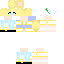
A female human skin with pale skin, wearing blonde long hair dressed in a yellow tshirt and white pants, featuring a closed mouth.